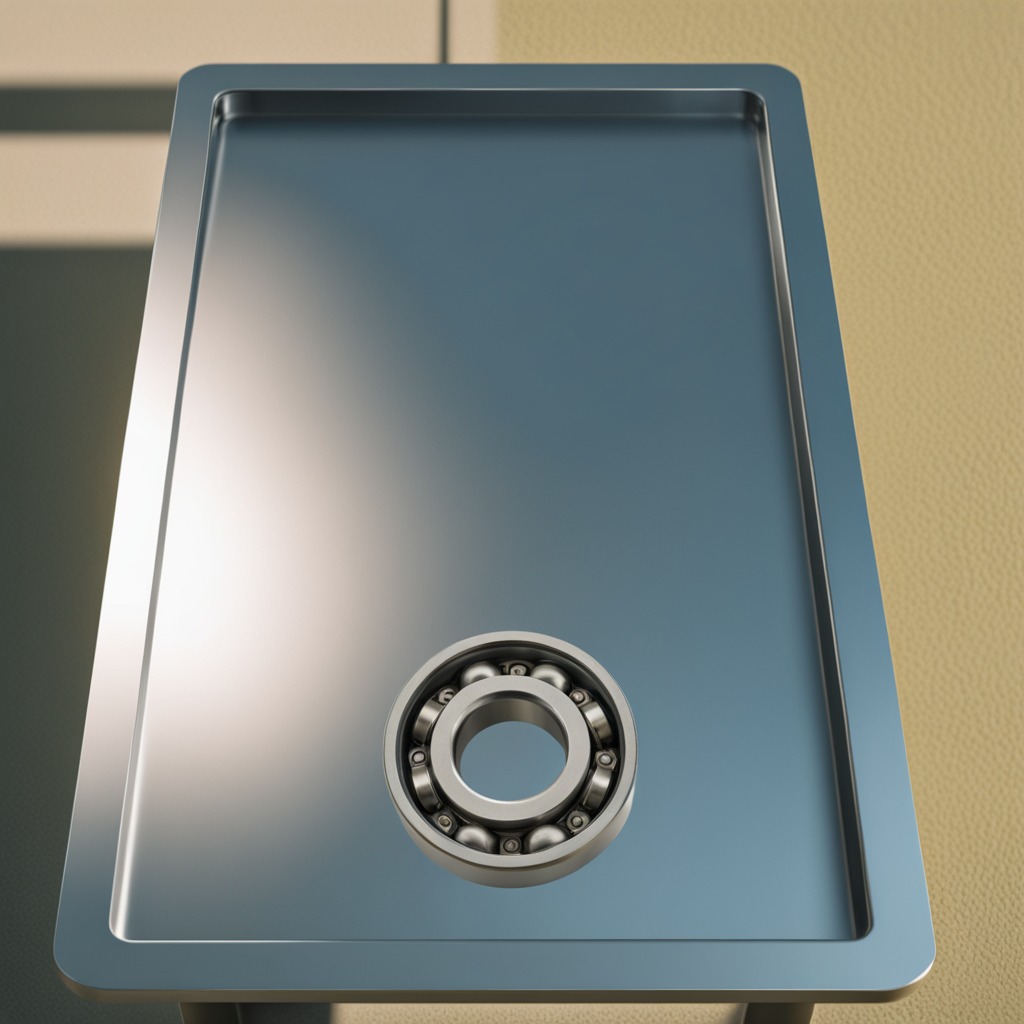
A metal ball bearing lies on a clean utility table in a temporary outdoor tool station afternoon light present textured surface